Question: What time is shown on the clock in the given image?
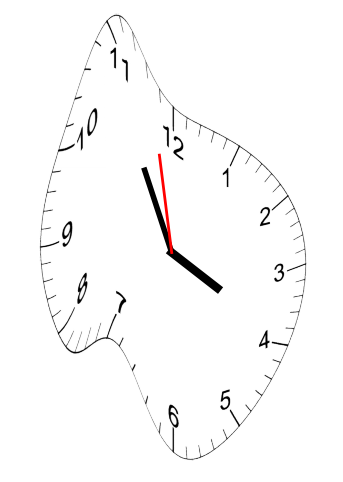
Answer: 03:54:58